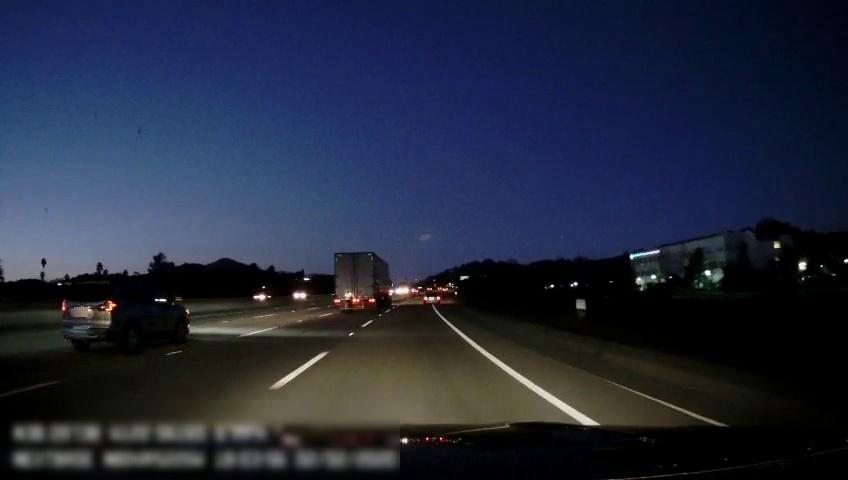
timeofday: Dusk/Dawn/Twilight
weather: Other
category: Drivable Space
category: Vehicles | Car
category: Vehicles | Car
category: Vehicles | SUV
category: Vehicles | SUV
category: Vehicles | Truck
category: Lanes | Alternate Lane
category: Lanes | Alternate Lane
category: Lanes | Alternate Lane
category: Lanes | Alternate Lane
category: Lanes | Alternate Lane
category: Lanes | Alternate Lane
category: Traffic | Signs